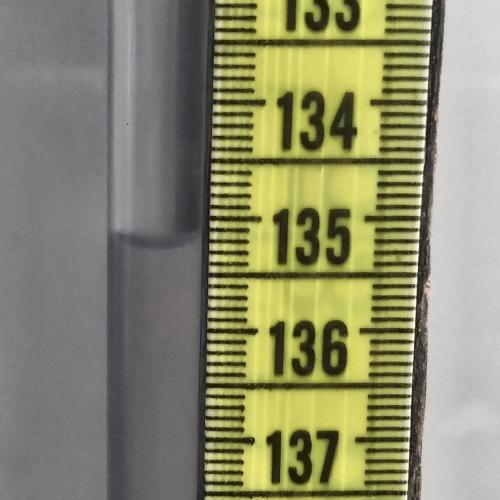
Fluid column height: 135.2 cm